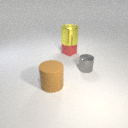
small red rubber cube below large yellow metal cylinder